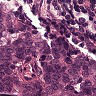
Metastatic tissue present: yes